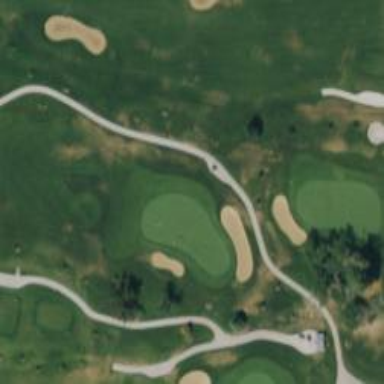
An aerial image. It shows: Path designated for golf carts.